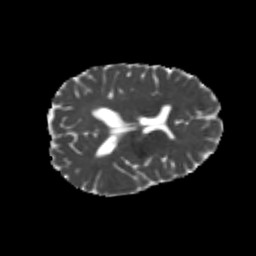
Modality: MD
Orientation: axial
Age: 22
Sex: female
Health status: healthy
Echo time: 0.074 s